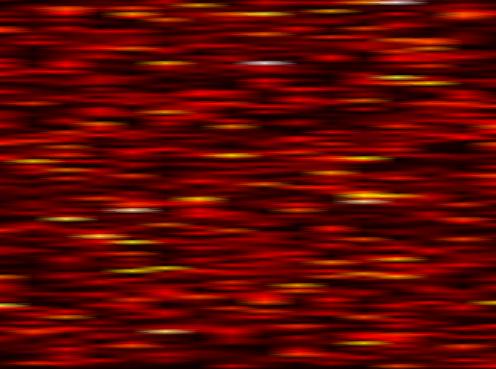
Label: FOFDM